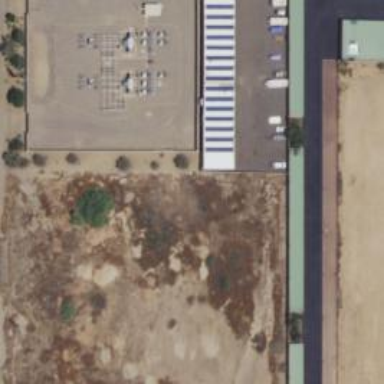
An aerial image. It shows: Outdoor power substation with surrounding wall. The substation operates at the distribution level.